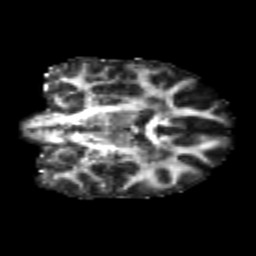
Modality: FA
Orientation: coronal
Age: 21
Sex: male
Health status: healthy
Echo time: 0.074 s